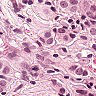
Metastatic tissue present: yes